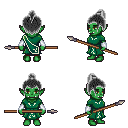
a pixel art fantasy rpg character, female body template, orc, green skin, sash dress, red pants, gray short topknot hairstyle, white cloth bracers, spear, four views (front, back, left, right), 2x2 character sprite sheet, small pixel art, hard edges, no anti-aliasing